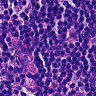
Metastatic tissue present: no